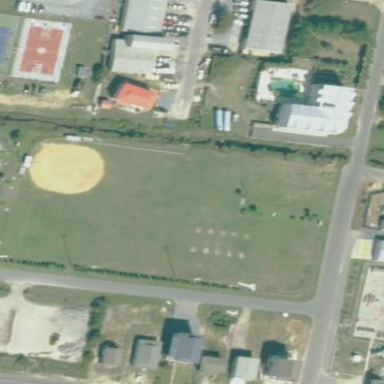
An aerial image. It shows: Pitch for baseball and soccer located in leisure land area.